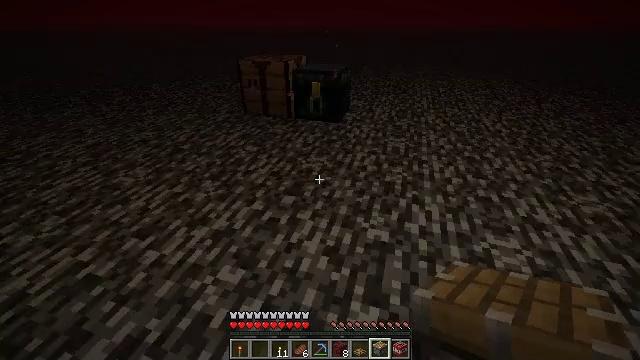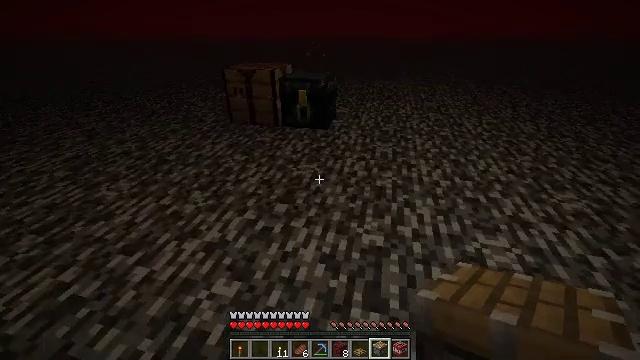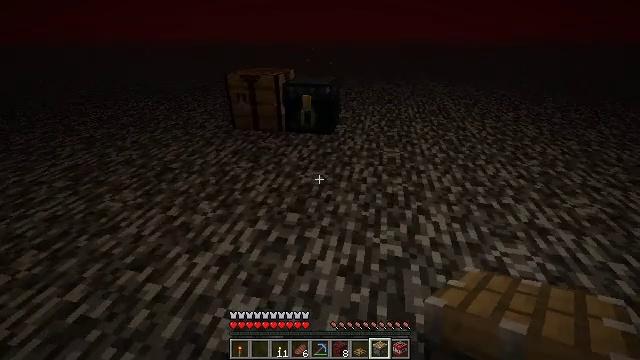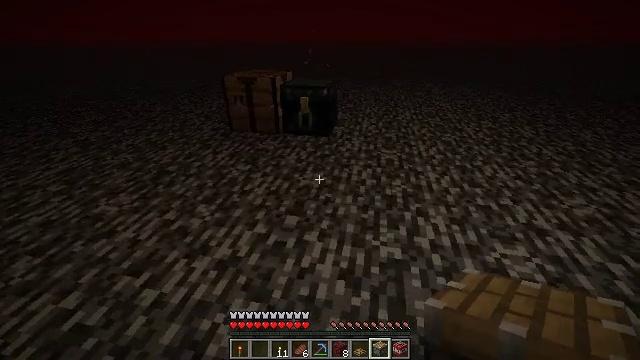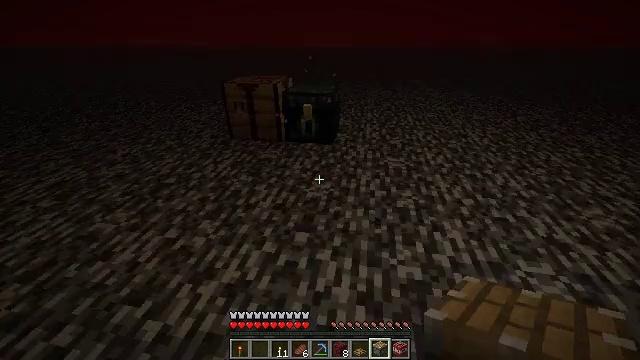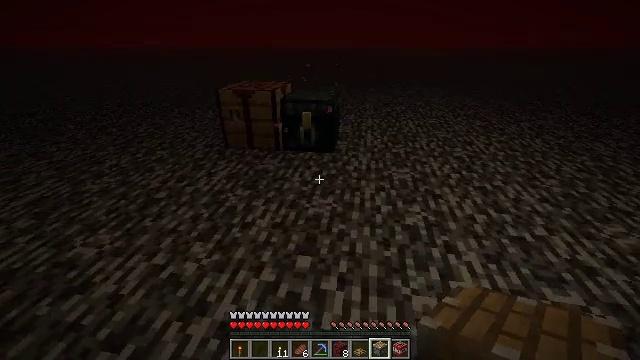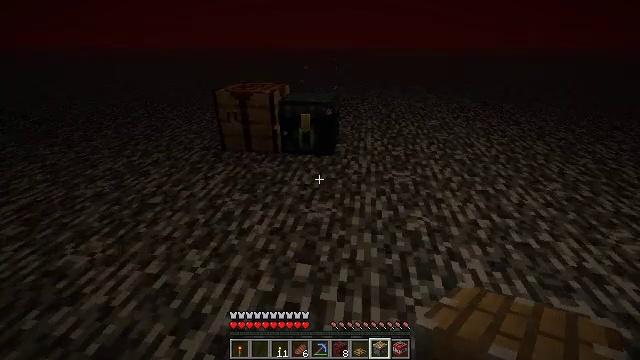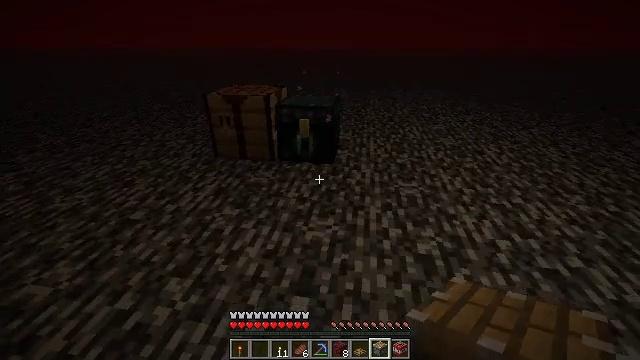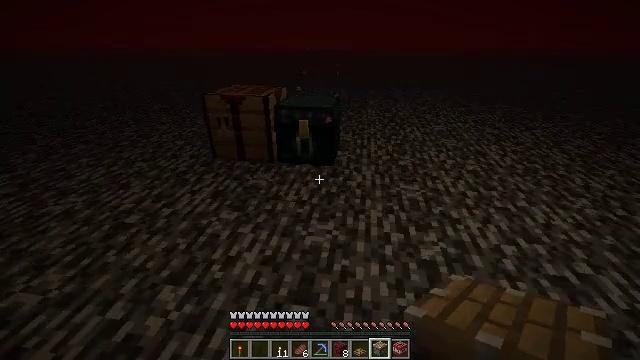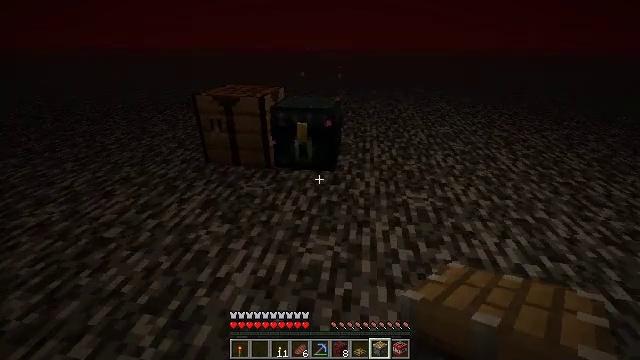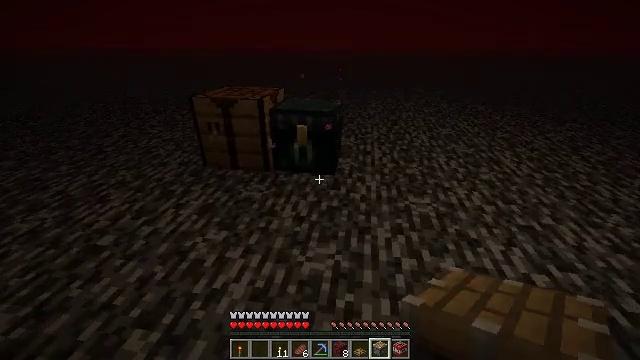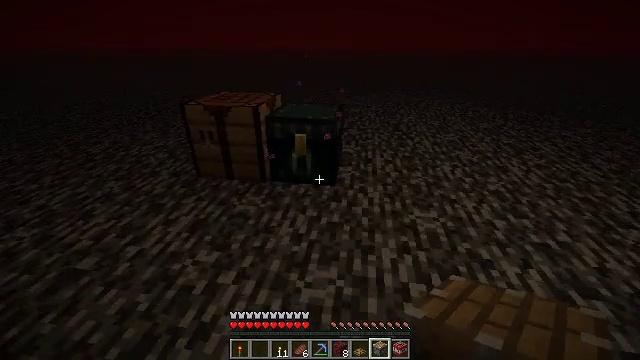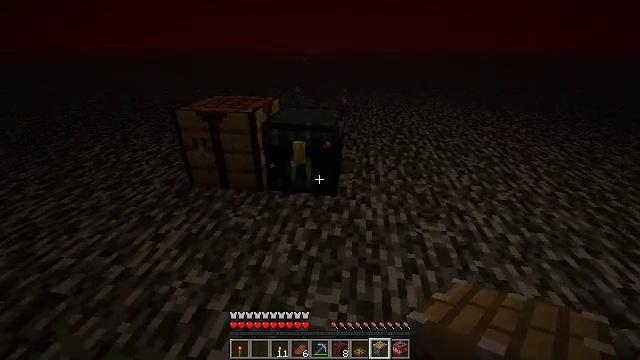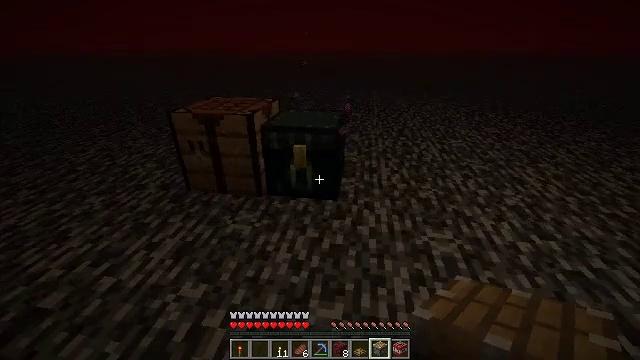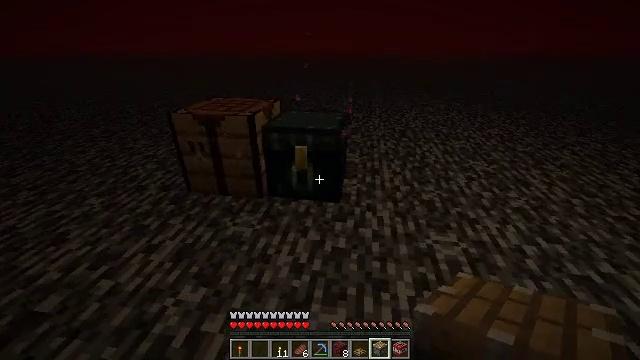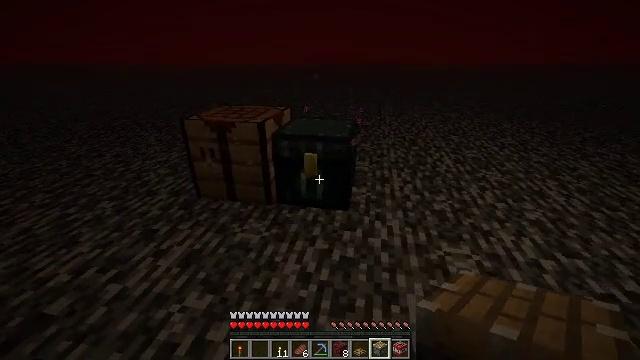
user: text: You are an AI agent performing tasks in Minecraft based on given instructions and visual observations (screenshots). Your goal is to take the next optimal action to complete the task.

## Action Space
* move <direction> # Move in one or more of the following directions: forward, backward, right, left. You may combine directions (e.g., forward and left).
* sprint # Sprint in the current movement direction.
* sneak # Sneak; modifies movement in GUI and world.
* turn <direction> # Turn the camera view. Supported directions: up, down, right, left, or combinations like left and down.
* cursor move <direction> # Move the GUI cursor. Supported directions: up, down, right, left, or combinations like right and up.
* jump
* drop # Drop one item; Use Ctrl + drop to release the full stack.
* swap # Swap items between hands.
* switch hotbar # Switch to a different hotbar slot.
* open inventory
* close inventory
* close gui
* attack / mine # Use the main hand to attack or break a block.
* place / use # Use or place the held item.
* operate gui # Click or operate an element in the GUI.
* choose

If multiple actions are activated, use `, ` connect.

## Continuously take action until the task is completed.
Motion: motion action
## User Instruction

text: Retrieve the lever from the wall.
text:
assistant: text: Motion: move left, turn right and up
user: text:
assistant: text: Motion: move forward and move left, turn right
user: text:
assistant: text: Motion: move forward and move left
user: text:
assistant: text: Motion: move forward, turn right
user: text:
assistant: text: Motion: move forward
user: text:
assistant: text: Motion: move forward
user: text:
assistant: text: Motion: move forward
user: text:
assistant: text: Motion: move forward
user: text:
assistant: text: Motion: move forward
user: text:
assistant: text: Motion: move forward
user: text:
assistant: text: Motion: move forward
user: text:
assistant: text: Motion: no_op
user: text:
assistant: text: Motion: no_op
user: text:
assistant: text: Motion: no_op
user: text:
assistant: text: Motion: turn left and up
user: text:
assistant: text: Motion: turn left and up
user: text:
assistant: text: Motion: turn up
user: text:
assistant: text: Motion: use / place
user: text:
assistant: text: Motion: use / place
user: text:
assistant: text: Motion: use / place
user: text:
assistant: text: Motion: no_op
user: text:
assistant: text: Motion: no_op
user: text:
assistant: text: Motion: open gui
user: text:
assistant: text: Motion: no_op
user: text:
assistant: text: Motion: no_op
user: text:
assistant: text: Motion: no_op
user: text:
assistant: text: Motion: no_op
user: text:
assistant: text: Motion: no_op
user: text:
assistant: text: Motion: no_op
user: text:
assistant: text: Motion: no_op